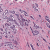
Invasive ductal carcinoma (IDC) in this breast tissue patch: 1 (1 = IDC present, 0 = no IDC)